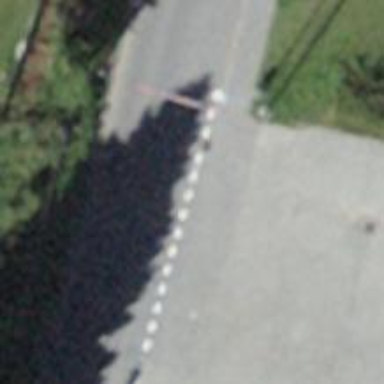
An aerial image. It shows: Asphalt sidewalk along the footway.